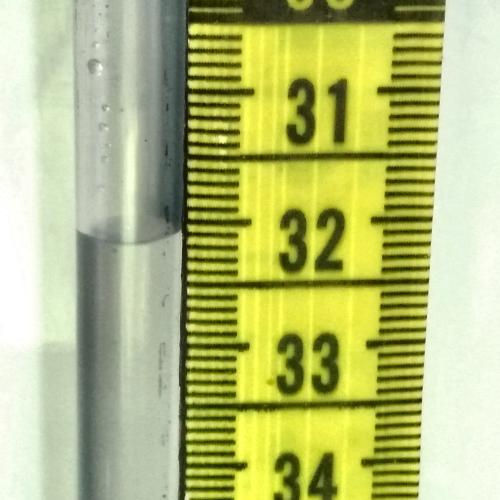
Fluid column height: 32.1 cm